Interaction volume radius: 10 \u00c5
Interaction volume height: 15 \u00c5
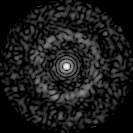
Disorder parameter: 0.8084